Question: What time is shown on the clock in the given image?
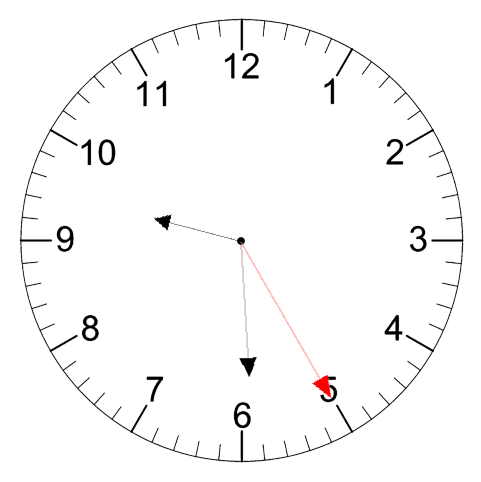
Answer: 09:29:25